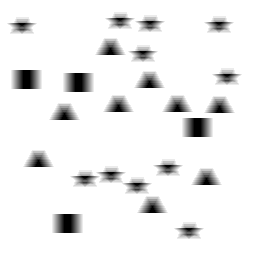
Squares: 4
Triangles: 9
Stars: 11
Total shapes: 24